Question: I am trying to make a plugin for WordPress.
It works great, except when i load the default WordPress themes. e.g. "twentyeleven."
This theme has a DOCTYPE as shown below. And hence, no matter what I do, it always inserts this annoying GAP when i put an image in a table.
Below is some code. Anytime a table is placed in a situation in which the DOCTYPE is defined as it is here, then I get this gap.
The WordPress default themes seem to use this DOCTYPE declaration. So they BREAK my pretty plugins...
'''
<!DOCTYPE html>
<body>
<table border="1" style="border-collapse: collapse;">
<tr>
<td width="100%">
<img border="0" src="http://goo.gl/PJdRU">
</td>
</tr>
</table>
</body>
</html>
'''
All browsers render the above code as shown below. I just want to REMOVE the Gap! Thanks!

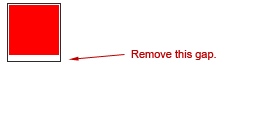
Answer: There are several solutions, but neither is perfect. I guess the easiest will be just change your img's style - in CSS (with 'td img { display: block }' rule) or just an inline style, like this:
'''
<img style="display:block" border="0" src="http://goo.gl/PJdRU">
'''
Here's <URL> to play with.